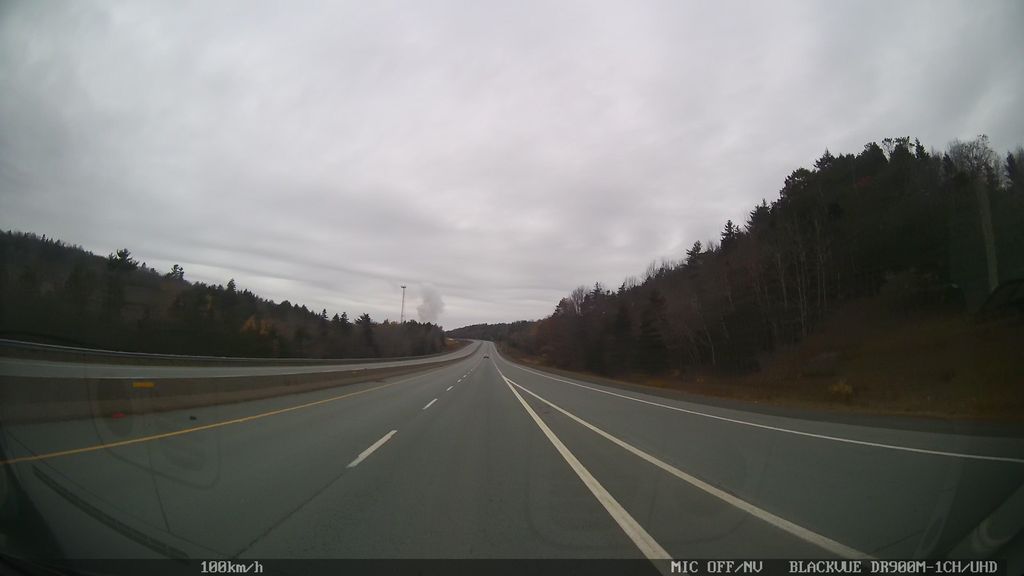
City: halifax